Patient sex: M
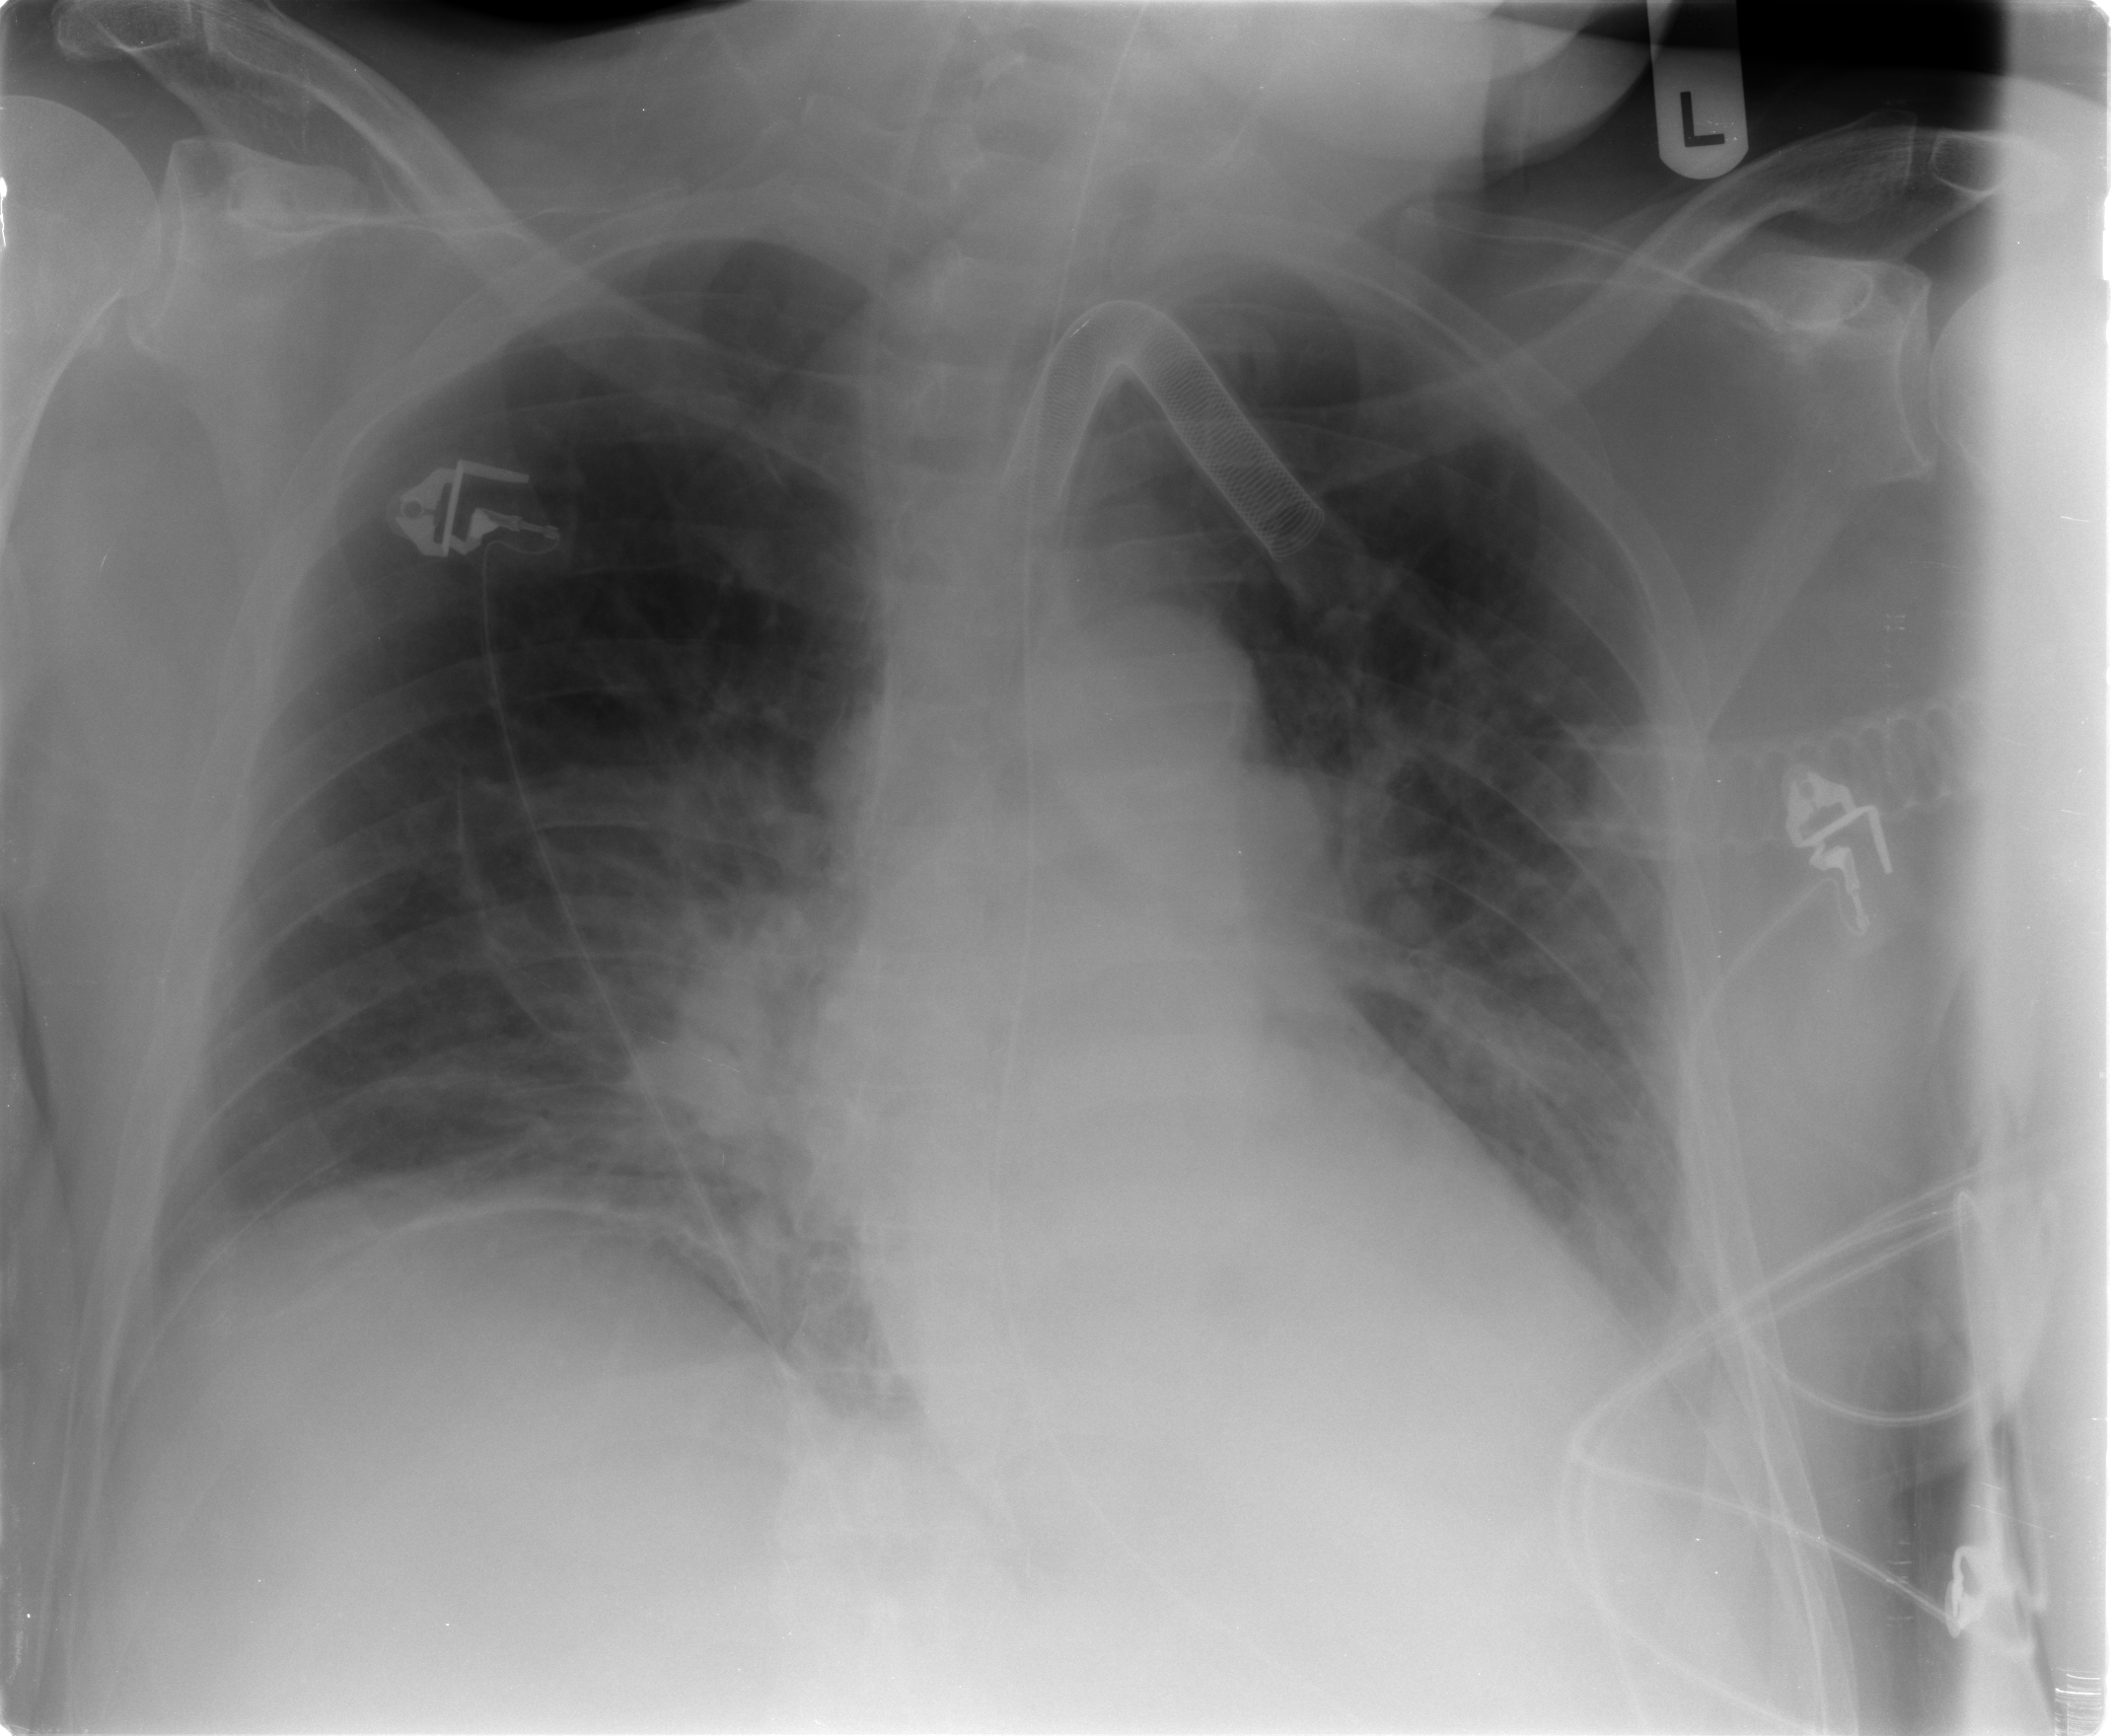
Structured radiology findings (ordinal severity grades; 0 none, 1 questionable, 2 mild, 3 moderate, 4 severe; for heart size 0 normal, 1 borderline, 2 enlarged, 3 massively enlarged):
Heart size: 0
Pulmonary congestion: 2
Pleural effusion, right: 1
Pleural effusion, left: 2
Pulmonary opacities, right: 2
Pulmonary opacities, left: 1
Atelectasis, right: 2
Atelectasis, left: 2